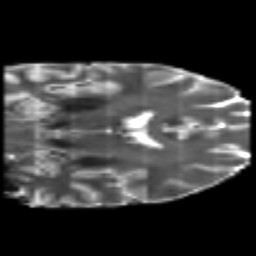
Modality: T2w
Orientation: coronal
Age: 35
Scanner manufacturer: philips
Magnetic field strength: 3 T
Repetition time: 8.6 s
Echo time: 0.127 s